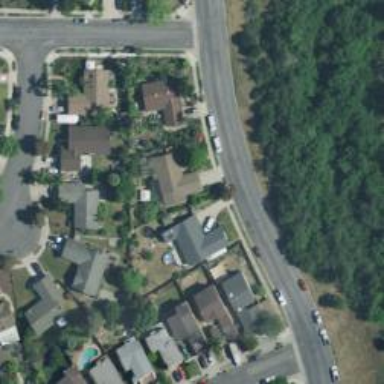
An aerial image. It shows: Driveway.